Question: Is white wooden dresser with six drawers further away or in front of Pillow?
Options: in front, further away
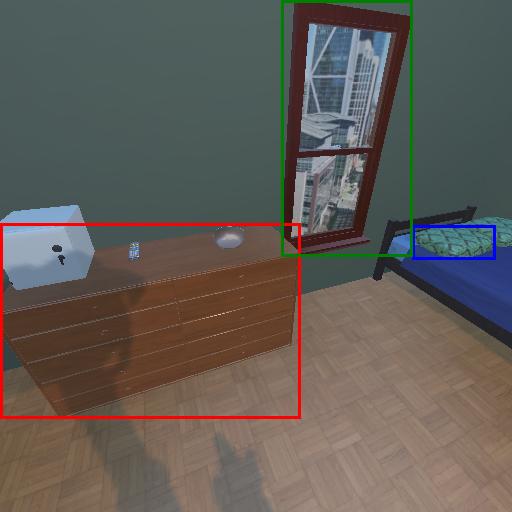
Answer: in front